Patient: sex M, age 55
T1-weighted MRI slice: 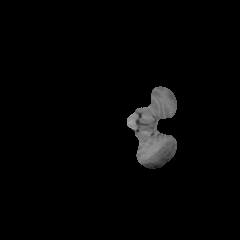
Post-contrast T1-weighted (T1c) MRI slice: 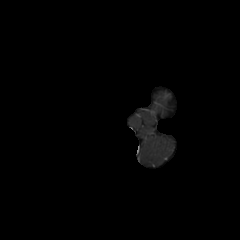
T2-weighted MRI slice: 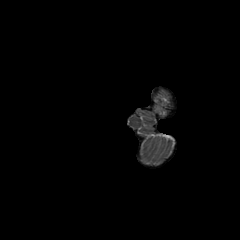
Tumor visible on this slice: no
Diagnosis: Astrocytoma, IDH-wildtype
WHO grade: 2